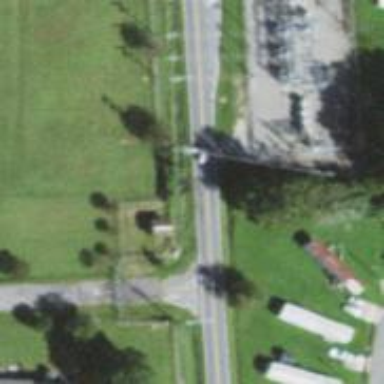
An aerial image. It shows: Power pole.